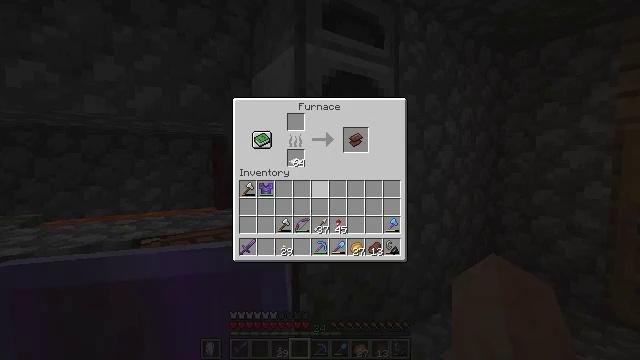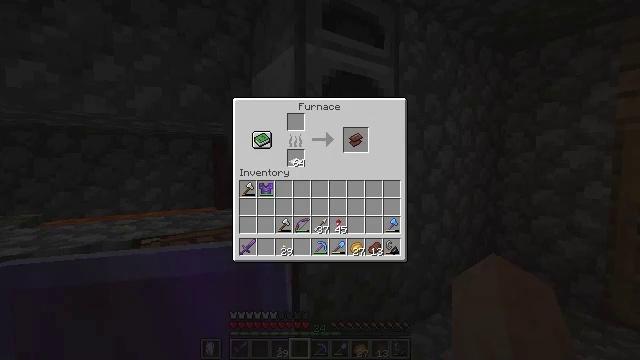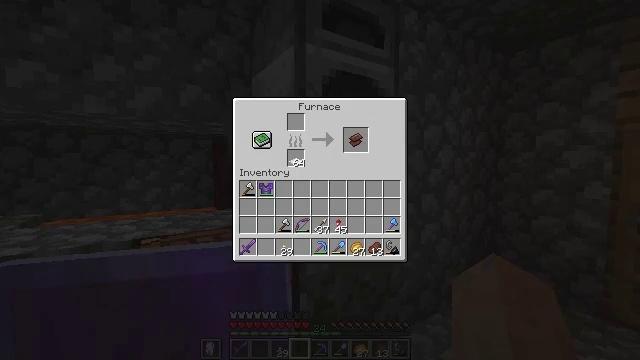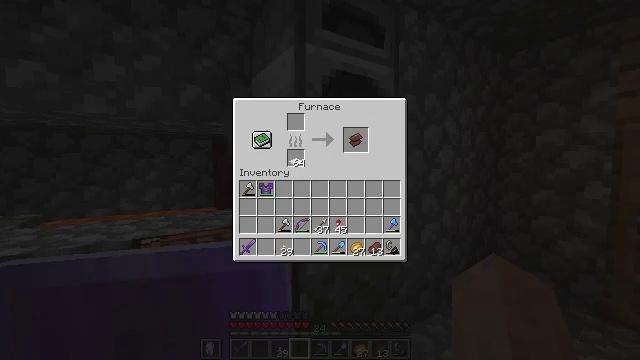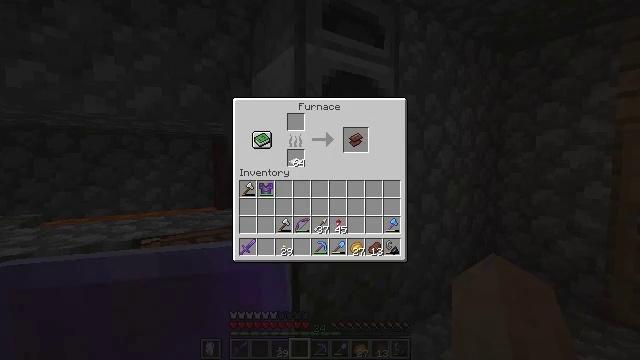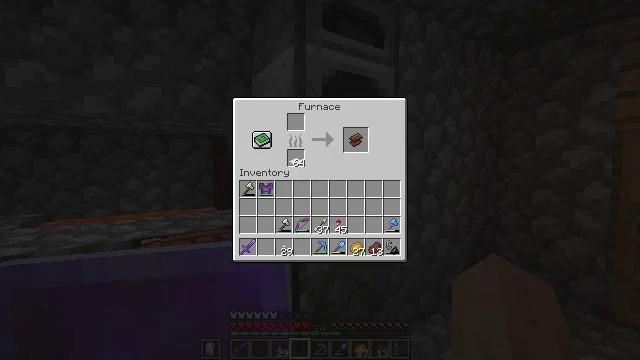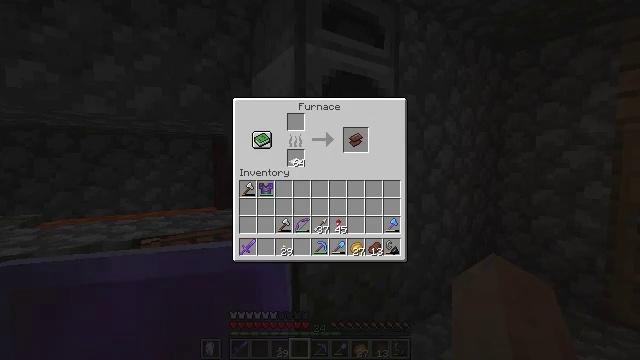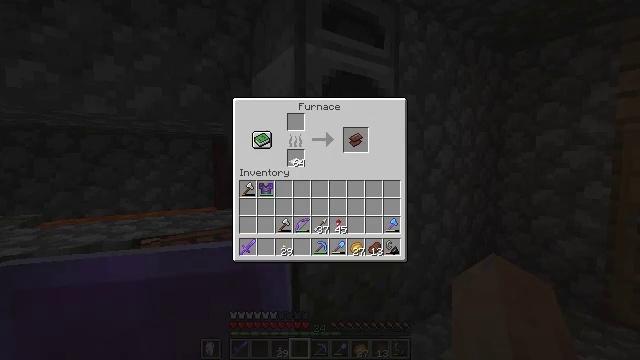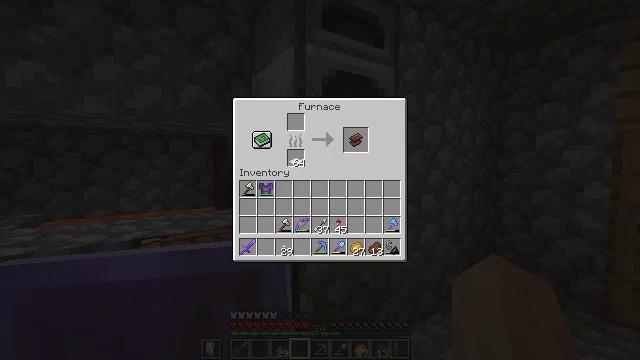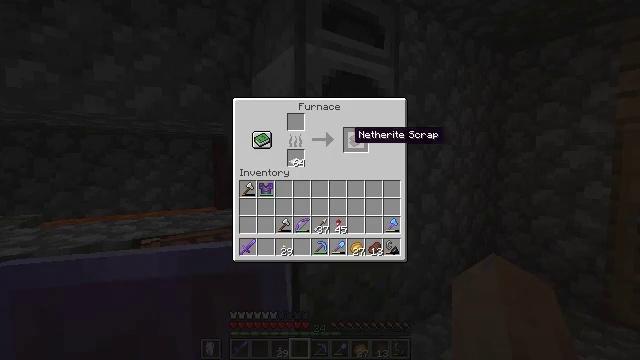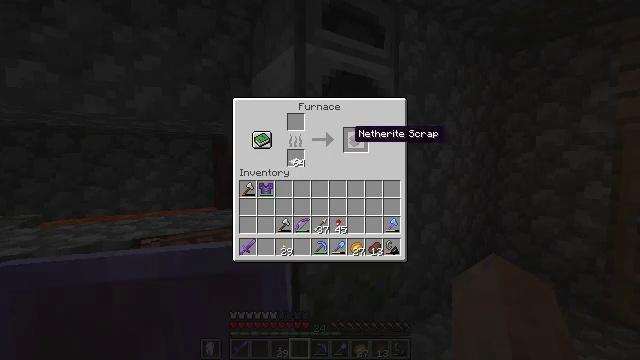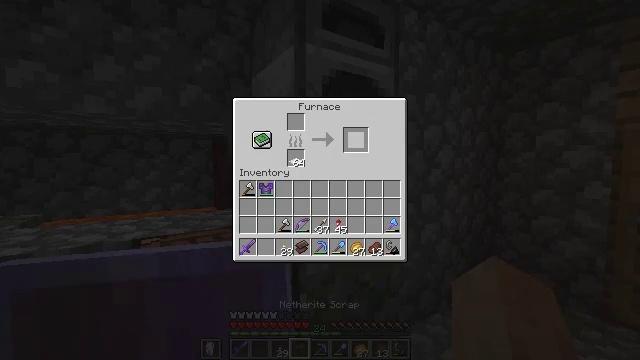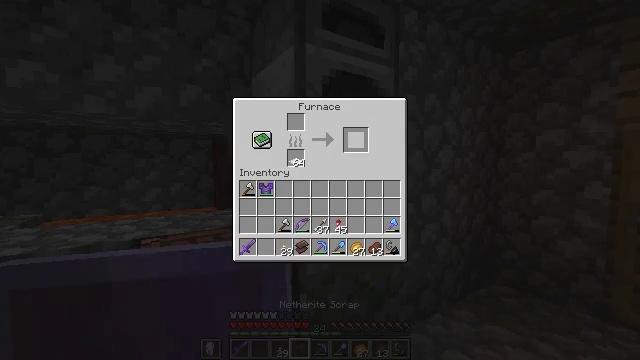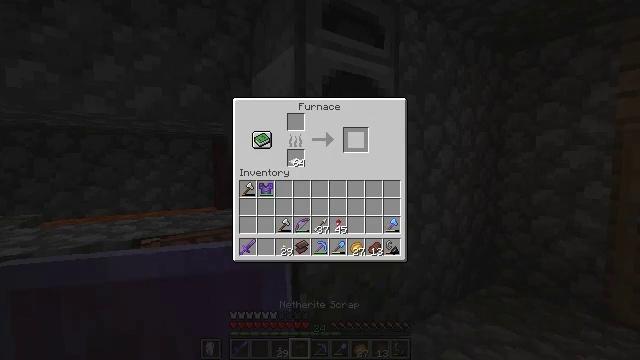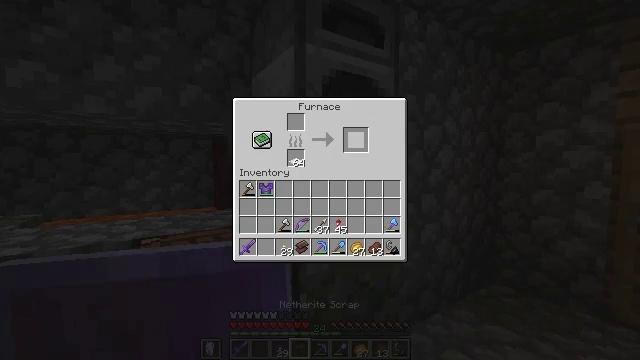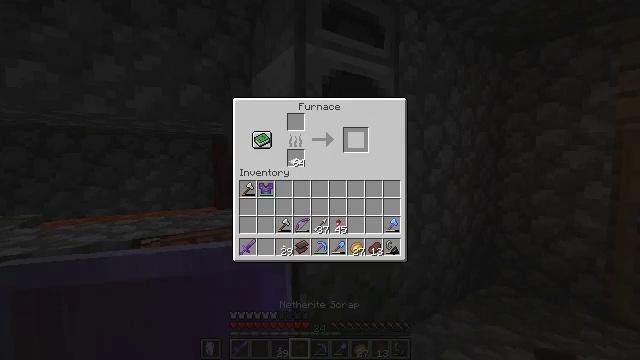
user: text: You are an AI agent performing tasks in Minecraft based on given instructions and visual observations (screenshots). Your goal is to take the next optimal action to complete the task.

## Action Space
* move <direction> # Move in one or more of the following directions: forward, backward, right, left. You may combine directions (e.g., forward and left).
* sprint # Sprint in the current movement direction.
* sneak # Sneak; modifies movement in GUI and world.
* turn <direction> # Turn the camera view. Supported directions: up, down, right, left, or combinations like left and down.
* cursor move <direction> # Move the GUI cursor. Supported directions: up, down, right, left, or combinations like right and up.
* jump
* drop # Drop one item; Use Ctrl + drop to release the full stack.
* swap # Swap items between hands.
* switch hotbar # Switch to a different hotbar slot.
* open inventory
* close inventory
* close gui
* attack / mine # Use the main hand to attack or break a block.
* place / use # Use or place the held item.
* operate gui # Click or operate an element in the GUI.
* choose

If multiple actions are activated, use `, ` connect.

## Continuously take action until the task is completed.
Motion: motion action
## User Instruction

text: Produce netherite scrap by smelting ancient debris.
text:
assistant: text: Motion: no_op
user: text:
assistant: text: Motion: sneak, cursor move up
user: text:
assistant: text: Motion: sneak, cursor move up
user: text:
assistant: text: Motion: sneak
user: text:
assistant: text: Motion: sneak
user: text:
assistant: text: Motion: sneak
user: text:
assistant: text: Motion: sneak
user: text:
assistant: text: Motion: sneak
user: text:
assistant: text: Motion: sneak
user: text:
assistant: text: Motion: sneak
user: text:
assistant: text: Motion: sneak, choose
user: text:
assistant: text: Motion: sneak, choose
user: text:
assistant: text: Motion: sneak, choose
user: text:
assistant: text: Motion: sneak, choose
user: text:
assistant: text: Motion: sneak
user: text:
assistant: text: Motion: sneak